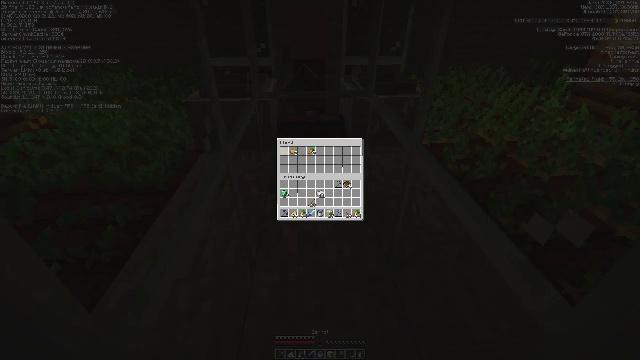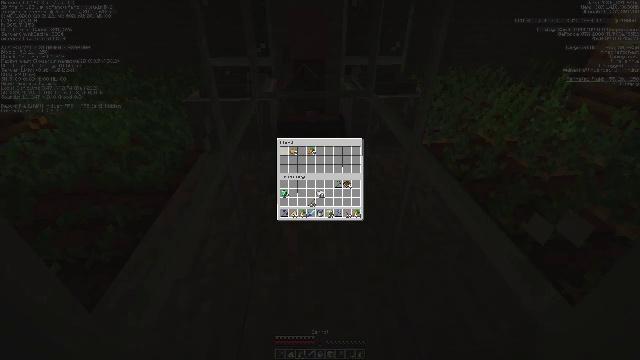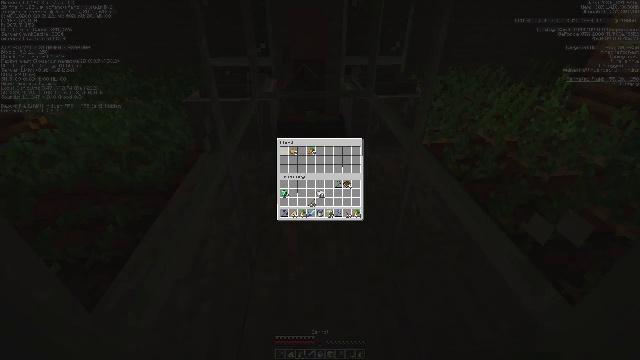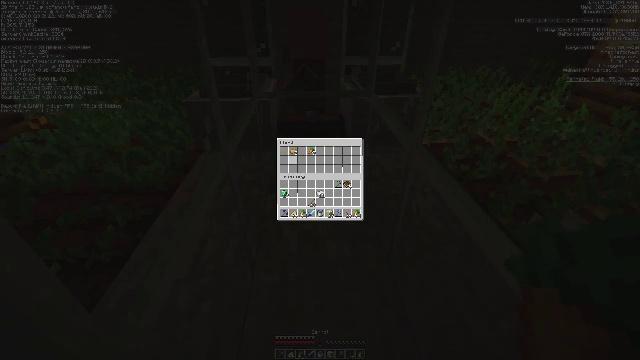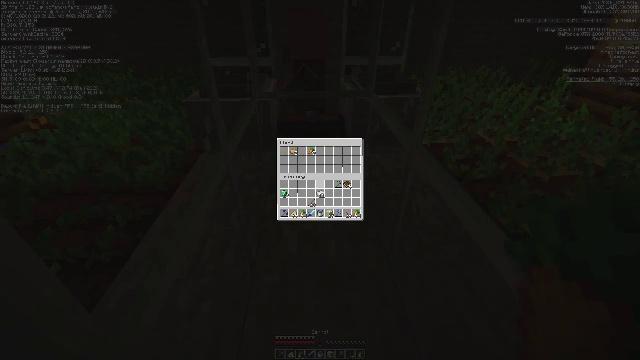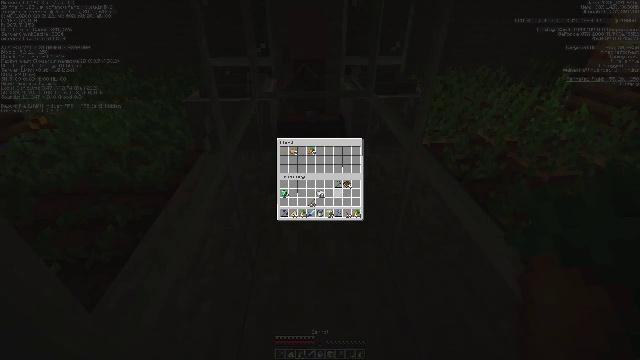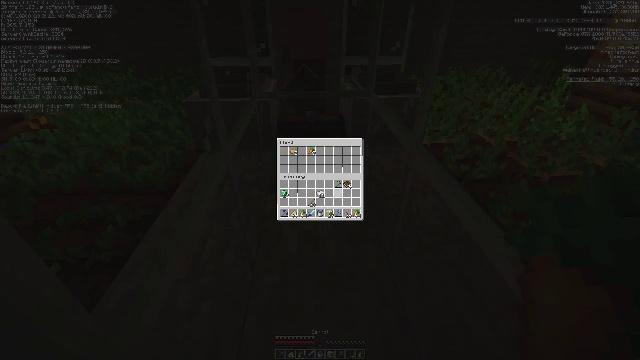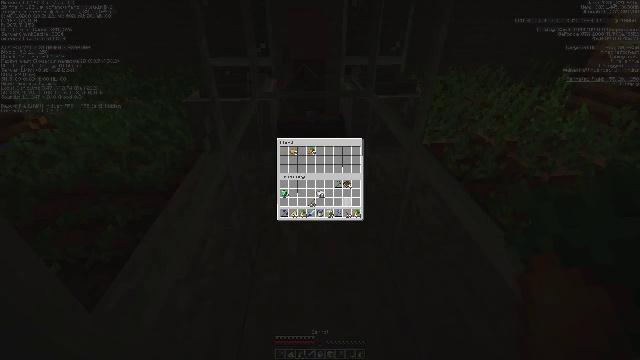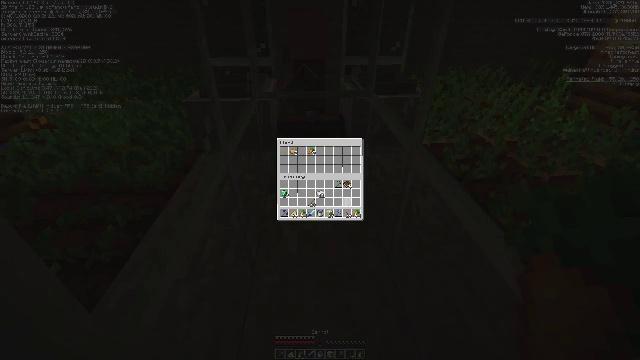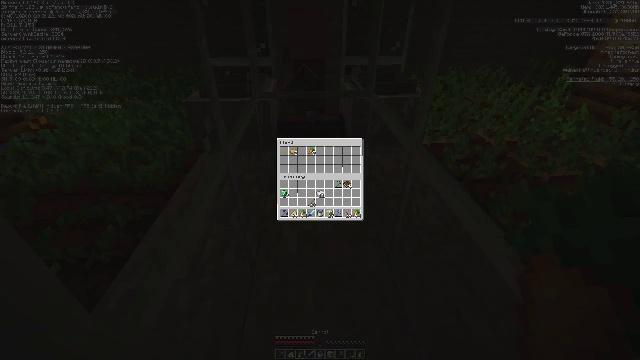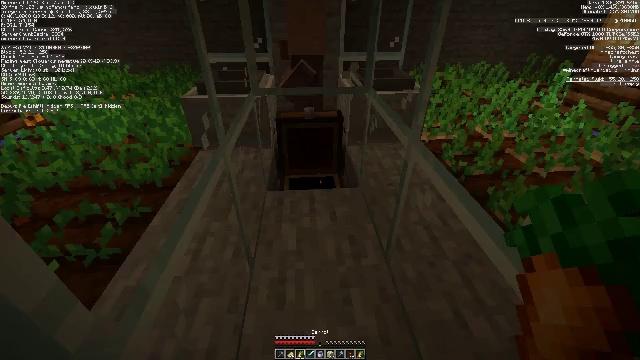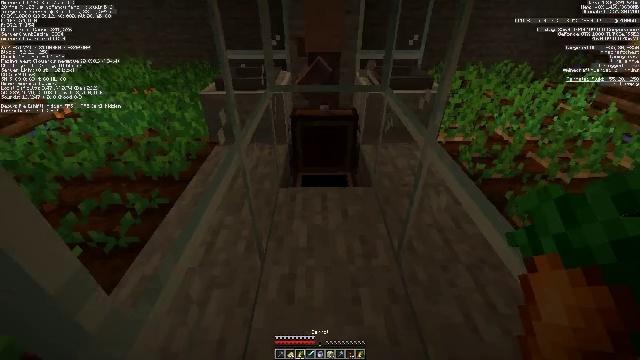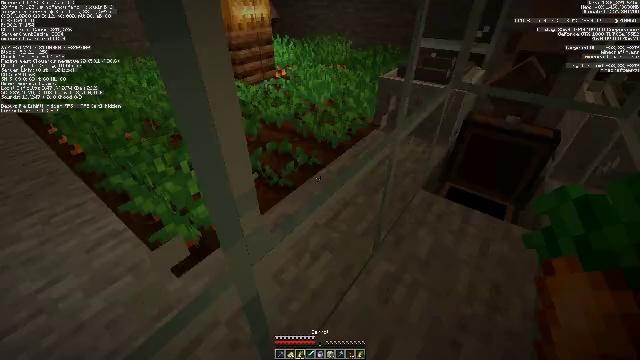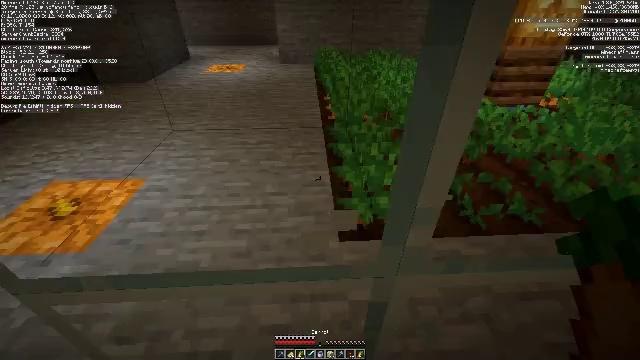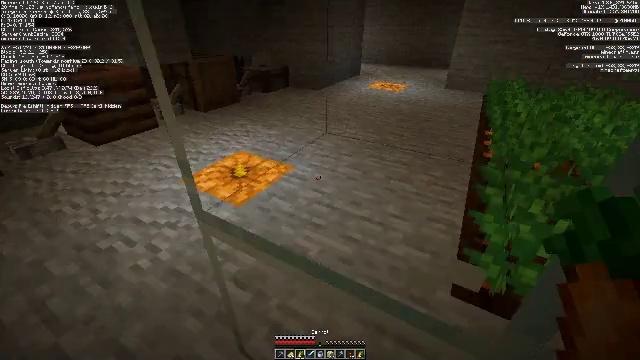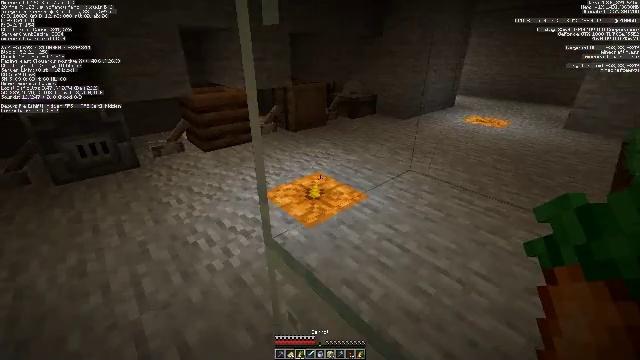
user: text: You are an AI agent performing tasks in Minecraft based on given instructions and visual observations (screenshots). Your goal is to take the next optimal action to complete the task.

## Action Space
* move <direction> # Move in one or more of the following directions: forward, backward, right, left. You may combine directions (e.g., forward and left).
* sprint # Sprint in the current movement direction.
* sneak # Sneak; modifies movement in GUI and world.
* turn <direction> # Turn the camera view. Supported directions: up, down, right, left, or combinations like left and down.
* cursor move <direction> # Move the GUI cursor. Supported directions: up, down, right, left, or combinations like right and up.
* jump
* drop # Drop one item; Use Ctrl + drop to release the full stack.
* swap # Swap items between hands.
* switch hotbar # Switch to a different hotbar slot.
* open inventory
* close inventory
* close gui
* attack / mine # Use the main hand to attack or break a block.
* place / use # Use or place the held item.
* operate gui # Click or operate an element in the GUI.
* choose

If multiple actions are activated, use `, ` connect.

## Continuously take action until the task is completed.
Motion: motion action
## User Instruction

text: Harvest the brown mushroom.
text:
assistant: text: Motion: sneak, attack / mine
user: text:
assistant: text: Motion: sneak
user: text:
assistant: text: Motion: sneak, turn right and down
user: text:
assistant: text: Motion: turn right and down
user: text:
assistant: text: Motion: turn right and down
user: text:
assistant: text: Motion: no_op
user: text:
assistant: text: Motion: turn right and down
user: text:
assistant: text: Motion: turn right and down
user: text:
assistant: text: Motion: turn down
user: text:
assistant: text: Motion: open inventory
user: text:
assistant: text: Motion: turn left, open inventory
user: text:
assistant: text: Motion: turn left and down, open inventory
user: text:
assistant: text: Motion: turn left and up
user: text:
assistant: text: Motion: turn left and up
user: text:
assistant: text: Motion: move forward, turn left and up
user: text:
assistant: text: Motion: move forward
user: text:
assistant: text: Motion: move forward
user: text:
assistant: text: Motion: move forward, sprint
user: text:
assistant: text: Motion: move forward, sprint
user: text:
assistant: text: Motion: move forward, sprint, turn left and up
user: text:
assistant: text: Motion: move forward, sprint
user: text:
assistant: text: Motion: move forward
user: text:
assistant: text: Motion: move forward
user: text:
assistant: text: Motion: move forward
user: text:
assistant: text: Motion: move forward
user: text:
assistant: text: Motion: move forward, turn right
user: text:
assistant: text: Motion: move forward, turn right and up
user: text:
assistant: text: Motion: move forward, turn right
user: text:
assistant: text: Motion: move forward, turn right
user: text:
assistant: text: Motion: move forward, turn right